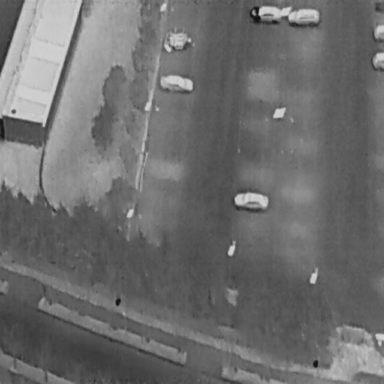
There are eight Cars in the infrared image.